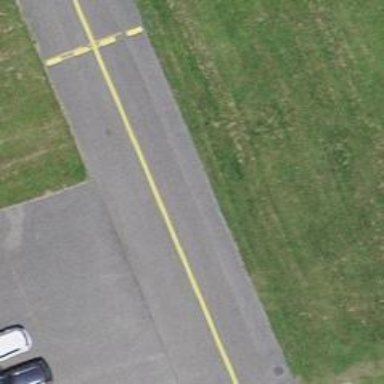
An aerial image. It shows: Image of taxiway at airport.